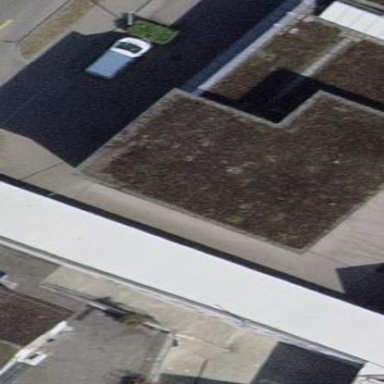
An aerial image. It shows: View of roof of building.